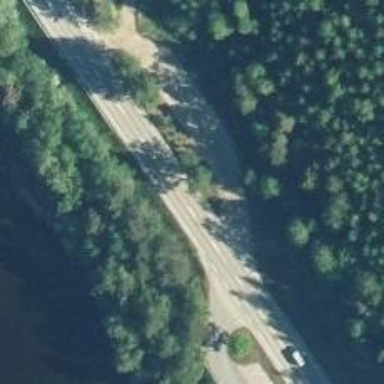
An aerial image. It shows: Rest area along the road.